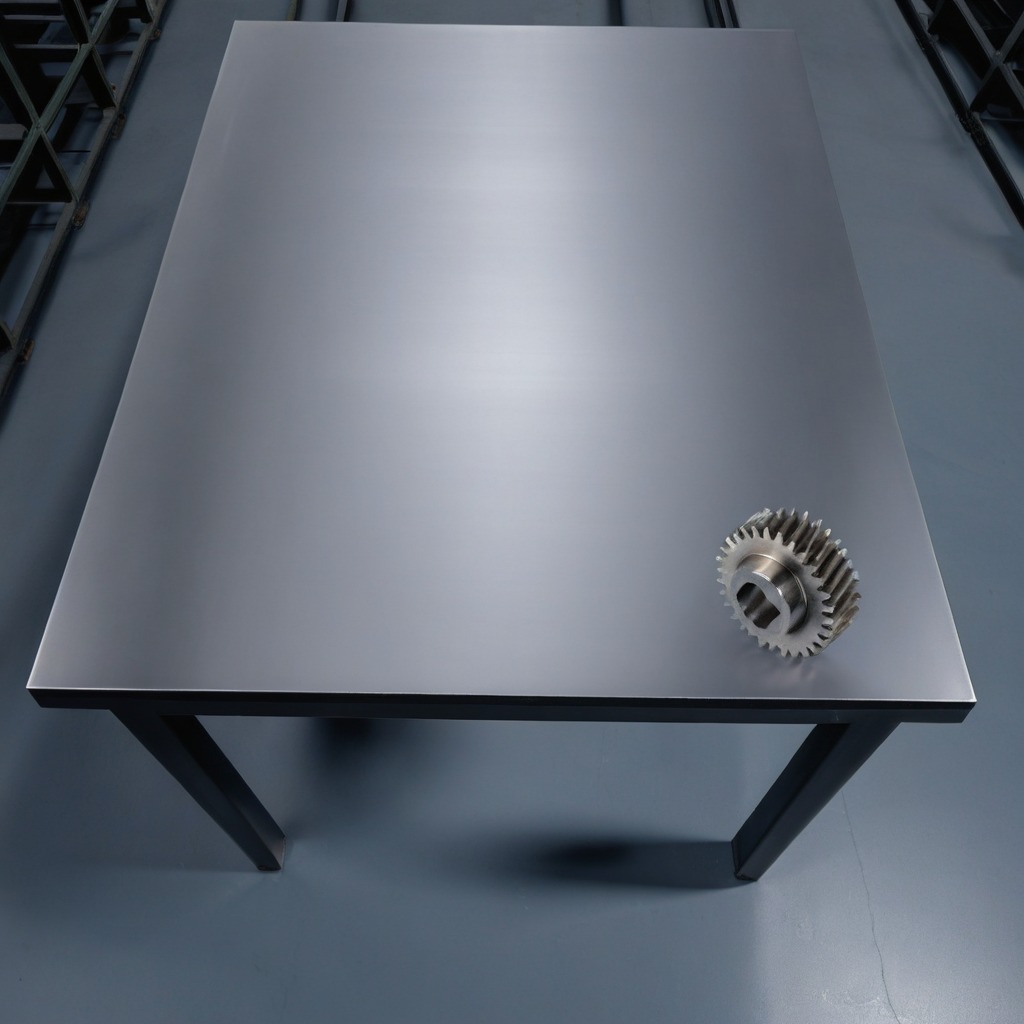
A steel gear with teeth is lying on the tabletop.